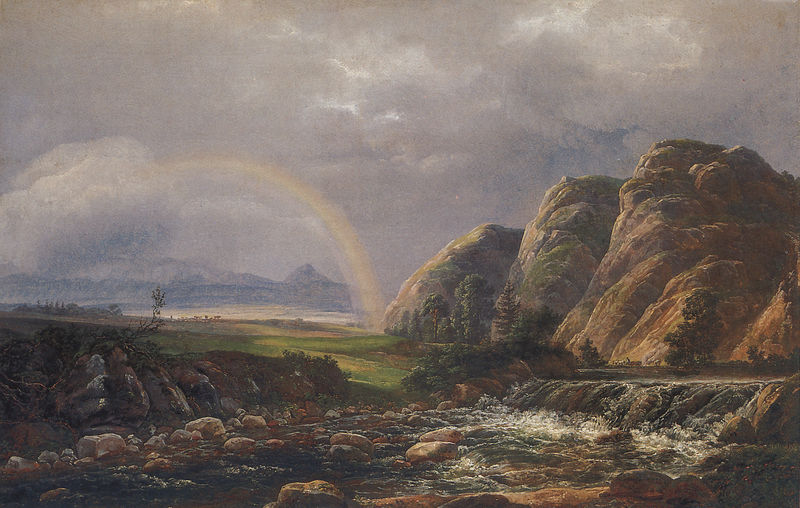
Titel: Landschaft mit Regenbogen
Künstler: Johan Christian Clausen Dahl
Standort: Oslo
Institution: Nasjonalgalleriet
Schlagwörter: baum, berg, blau, dunkel, felsen, gemälde, gestein, gewitter, himmel, mann, wasser, weiß, wolken, bäume, fluss, gelb, grün, landschaft, menschen, see, ufer, äste, braun, bunt, frau, grau, hintergrund, licht, pastell, schwarz, ausblick, gras, wiese, wolke, beige, malerei, stein, steine, bild, öl, ast, bach, feld, felder, ferne, horizont, hügel, natur, weite, busch, büsche, einsam, gebüsch, gewässer, sonne, pflanze, pflanzen, tal, wald, wasserfall, skulptur, ton, gischt, welle, wellen, düster, bogen, berge, fels, felswand, gebirge, klippen, dunst, farbe, nebel, sonnenuntergang, tag, geröll, schlucht, böschung, rauschen, romantik, schaum, strom, stromschnelle, unwetter, wogen, bronze, grass, klippe, foto, regen, harmonie, strahlen, flussbett, zweig, leinwand, kunst, real, regenwolken, mystisch, fall, gebirgsbach, reflex, fließen, hoffnung, heroisch, regenbogen, versöhnung, wetterwechsel, nordalpin, gekräusel, gegen, gewitteerwolken, gewittr, regembogen, regnbogen, ströhmung, 1800, strohm, flutt, bril, neuer bund